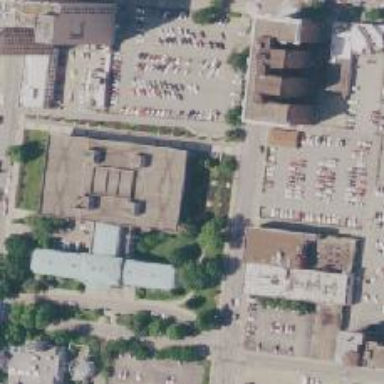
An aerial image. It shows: Building that serves as library.